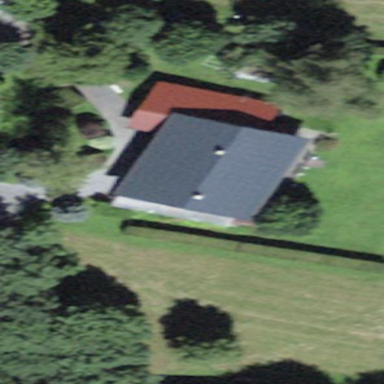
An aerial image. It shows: Building with gabled roof. The roof orientation is along or across the structure.